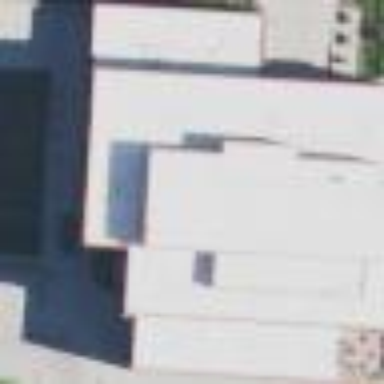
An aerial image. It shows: University building with flat roof.